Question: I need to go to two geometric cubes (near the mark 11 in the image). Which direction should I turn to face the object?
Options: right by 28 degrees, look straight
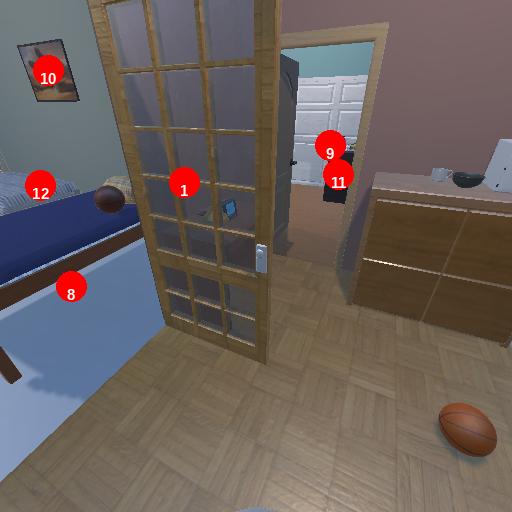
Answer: right by 28 degrees